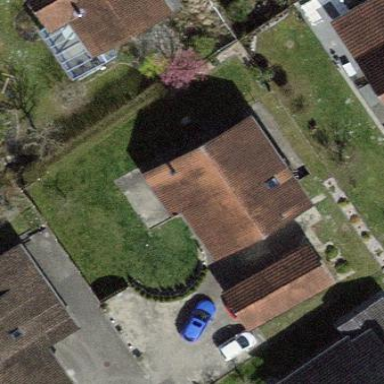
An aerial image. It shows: Building with tile roof.